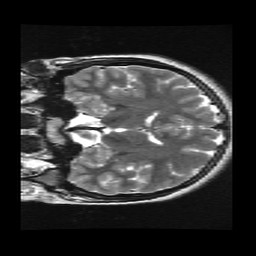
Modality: T2w
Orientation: coronal
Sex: female
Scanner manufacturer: ge
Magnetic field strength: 3 T
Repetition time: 5 s
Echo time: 0.1017 s